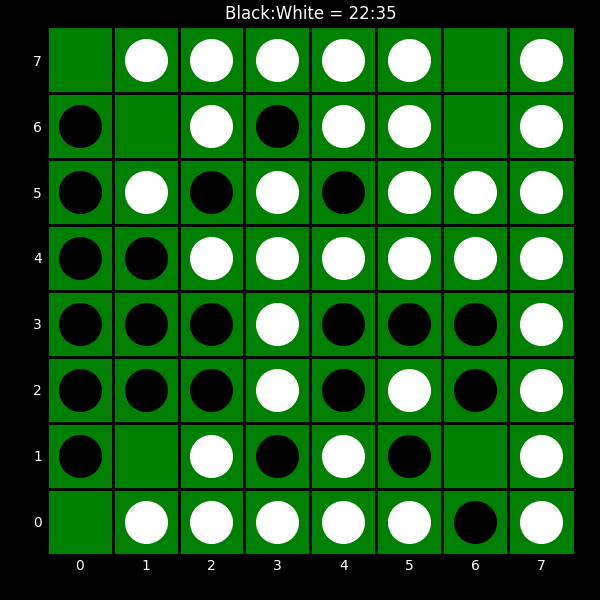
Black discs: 22
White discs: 35